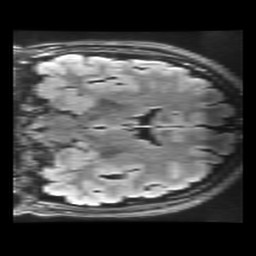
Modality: FLAIR
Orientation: coronal
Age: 21
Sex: female
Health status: healthy
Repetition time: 12 s
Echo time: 0.09782 s